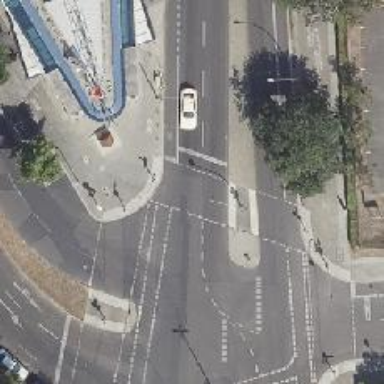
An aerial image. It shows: Road crossing with traffic signals.